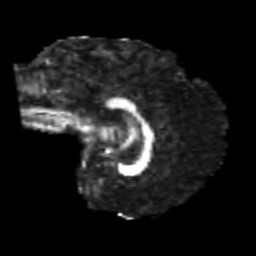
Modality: FA
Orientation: sagittal
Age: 21
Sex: male
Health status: healthy
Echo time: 0.074 s